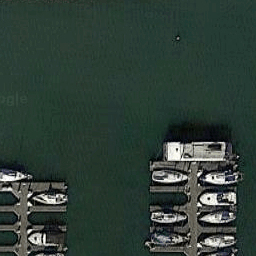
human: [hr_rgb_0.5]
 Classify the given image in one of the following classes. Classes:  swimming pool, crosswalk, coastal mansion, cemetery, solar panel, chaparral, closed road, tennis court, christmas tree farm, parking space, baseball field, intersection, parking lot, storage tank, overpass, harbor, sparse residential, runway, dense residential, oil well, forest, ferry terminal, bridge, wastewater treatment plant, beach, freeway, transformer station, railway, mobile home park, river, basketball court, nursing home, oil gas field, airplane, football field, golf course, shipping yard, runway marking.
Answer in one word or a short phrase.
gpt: harbor